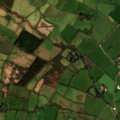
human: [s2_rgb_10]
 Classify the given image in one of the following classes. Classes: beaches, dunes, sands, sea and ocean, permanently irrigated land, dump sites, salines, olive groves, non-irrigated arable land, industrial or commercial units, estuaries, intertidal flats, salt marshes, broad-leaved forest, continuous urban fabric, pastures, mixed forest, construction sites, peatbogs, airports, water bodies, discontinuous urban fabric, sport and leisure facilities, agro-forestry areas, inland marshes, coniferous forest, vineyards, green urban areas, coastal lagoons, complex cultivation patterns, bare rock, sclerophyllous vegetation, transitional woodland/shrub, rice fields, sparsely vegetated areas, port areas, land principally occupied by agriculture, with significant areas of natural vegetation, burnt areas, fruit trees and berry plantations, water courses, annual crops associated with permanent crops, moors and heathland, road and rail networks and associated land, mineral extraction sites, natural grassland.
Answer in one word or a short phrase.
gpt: pastures, coniferous forest